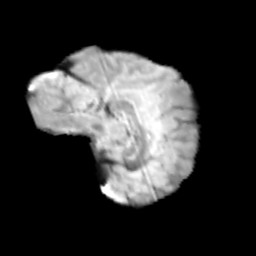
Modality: T2w
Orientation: sagittal
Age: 12
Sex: female
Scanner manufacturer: siemens
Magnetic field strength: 3 T
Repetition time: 3.8 s
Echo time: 0.07 s